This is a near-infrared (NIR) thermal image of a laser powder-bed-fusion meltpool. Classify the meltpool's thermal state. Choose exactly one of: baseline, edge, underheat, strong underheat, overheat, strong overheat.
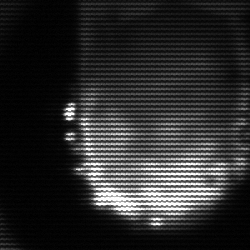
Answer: baseline